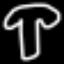
Label: mushroom